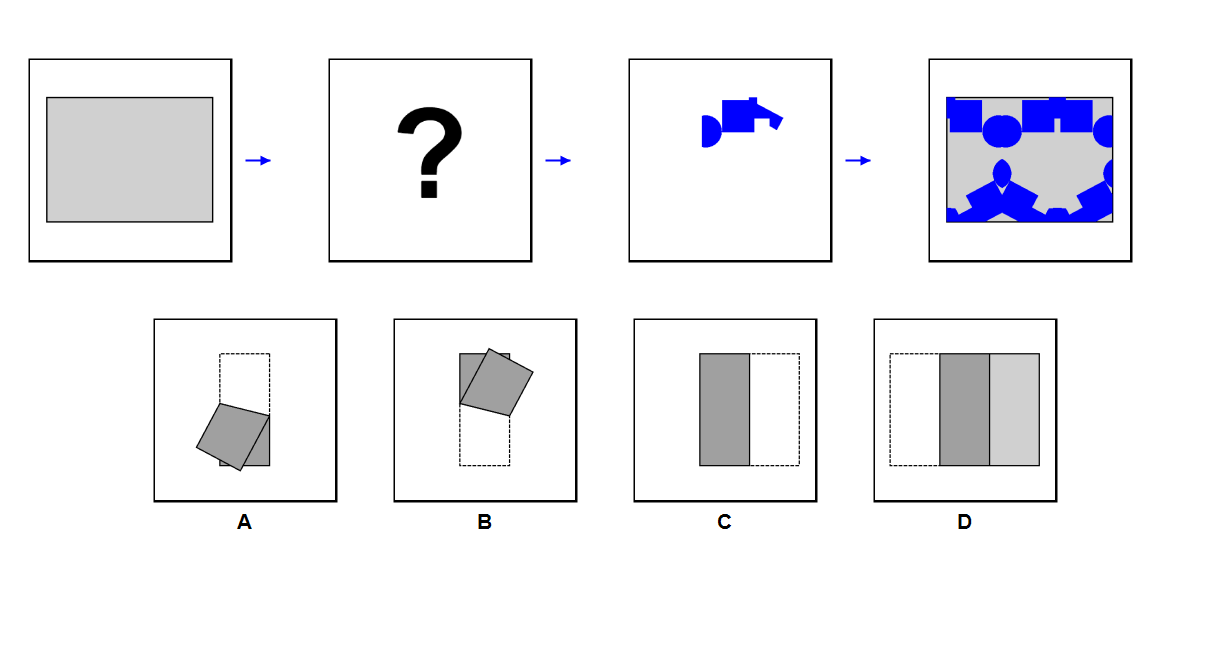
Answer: A